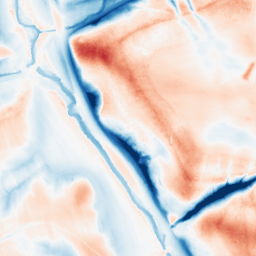
Category: edge_preserving
Decomposition family: guided
Decomposition parameters: radius: 16
eps: 1
Upsampling method: sinc_hamming
Upsampling parameters: scale: 2
kernel_size: 8
Upsampling scale: 2